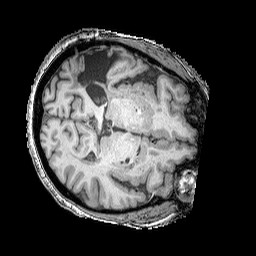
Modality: T1w
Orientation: axial
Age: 62
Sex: female
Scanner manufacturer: siemens
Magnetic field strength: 3 T
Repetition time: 2.25 s
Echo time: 0.00411 s